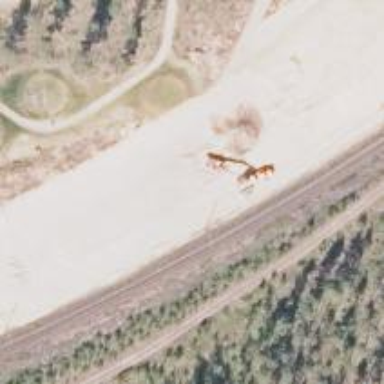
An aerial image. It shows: Railway track with continuous electrified contact lines.